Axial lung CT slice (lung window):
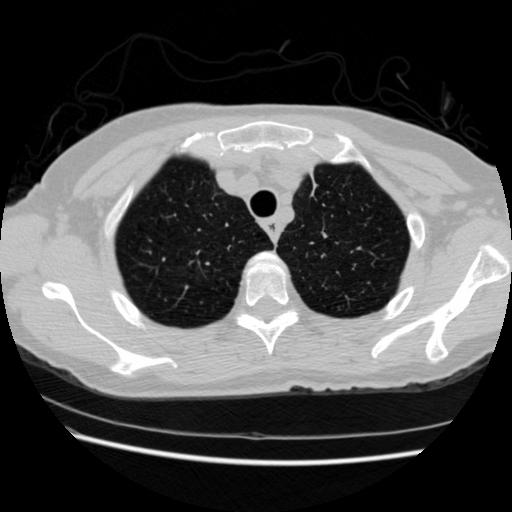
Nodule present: no